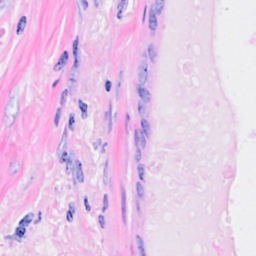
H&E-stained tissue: Breast